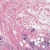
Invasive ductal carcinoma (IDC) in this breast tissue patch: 1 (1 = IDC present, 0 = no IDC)